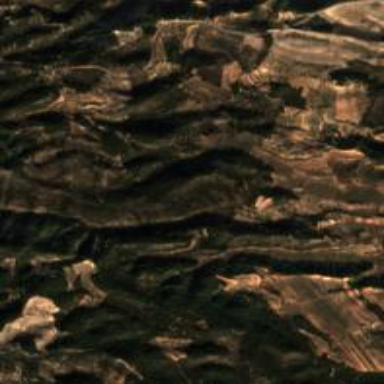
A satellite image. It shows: Olive tree orchard.